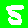
Digit: 5